Question: I am a beginner and am developing a specific web system using PHP 8.2, Codeigniter 4 and XAMPP in VSCode. However, in my Controller, some PHP functions are marked as errors, such as 'password_verify()', 'strpos()' etc. After I run it, the program runs fine. Where is the error? Is it in the VS Code program?

The problem is:
> Expected type 'string'. Found 'array|null'.intelephense(1006)
For additional information, I am using Intelephense PHP extension 1.9.2. I also opened the code in PHPStorm and the error is not there. Thank you for any provided information.
When I uninstalled / disabled the Intelephense PHP, of course the error was not found. Whe I use PHP IntelliSense, it's did not even mark the function as an error. However, when Intelephense was re-enabled the PHP function was still marked as an error.
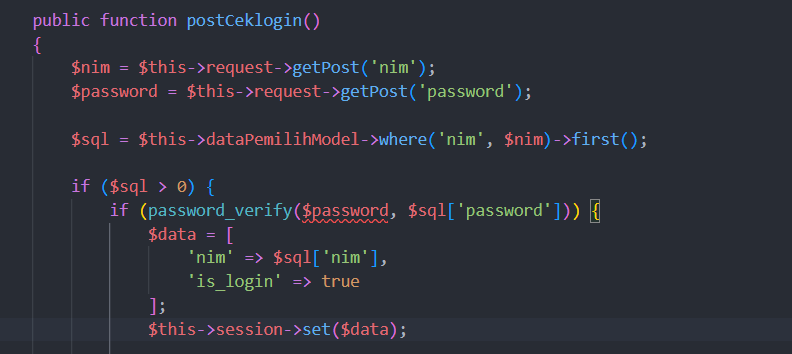
Answer: I see that '$request->getPost()' has a signature of 'mixed|null'.
And 'password_verify' a a signature of 'string'.
You can cast it to string and the warning will dissapear.
'''
$password = (string) $this->request->getPost('password')
'''